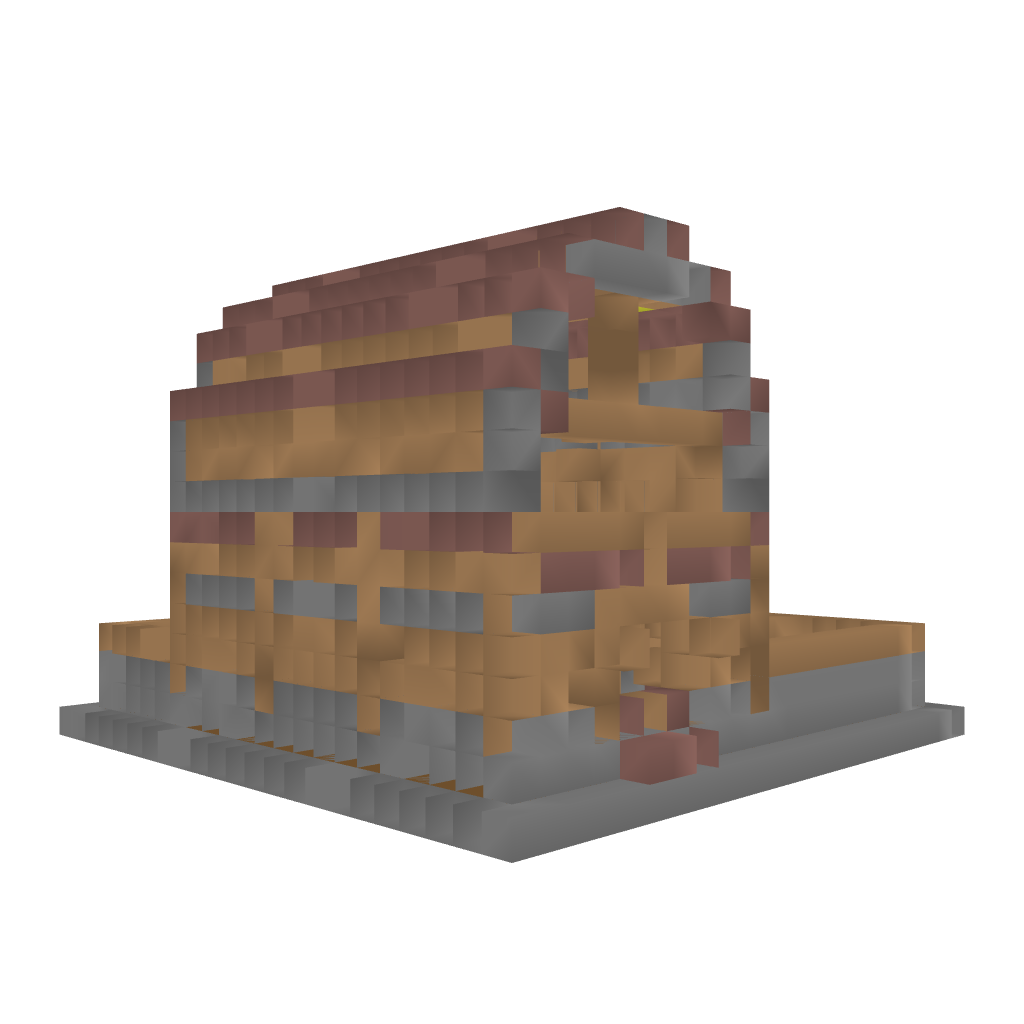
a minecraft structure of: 3 Stall Barn bad low quality